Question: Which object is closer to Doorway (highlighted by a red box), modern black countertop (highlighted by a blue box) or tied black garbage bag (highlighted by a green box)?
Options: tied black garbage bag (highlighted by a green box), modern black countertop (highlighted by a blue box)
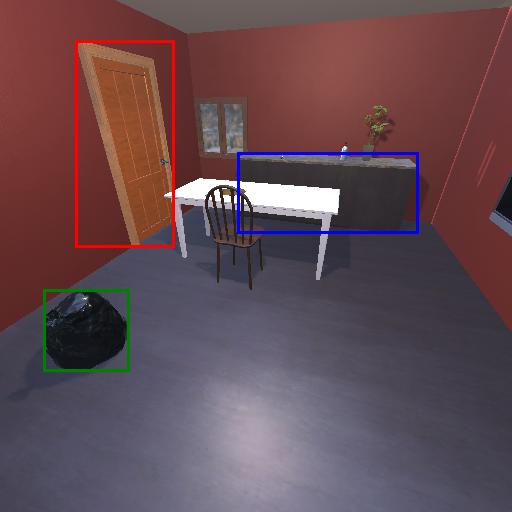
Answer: tied black garbage bag (highlighted by a green box)